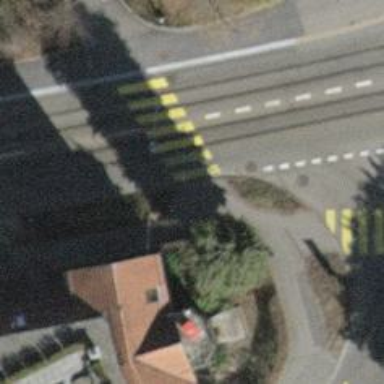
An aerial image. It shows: Railway crossing.